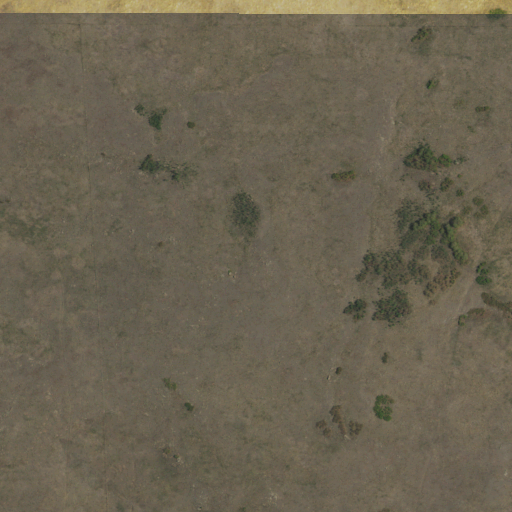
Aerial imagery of mountain in New Mexico named Horse Mesa containing shrub, herbaceous wetlands, and grassland